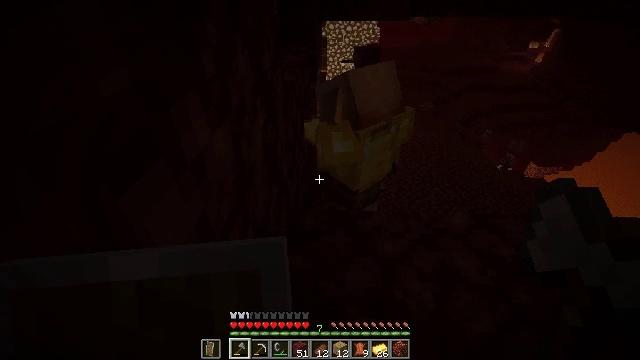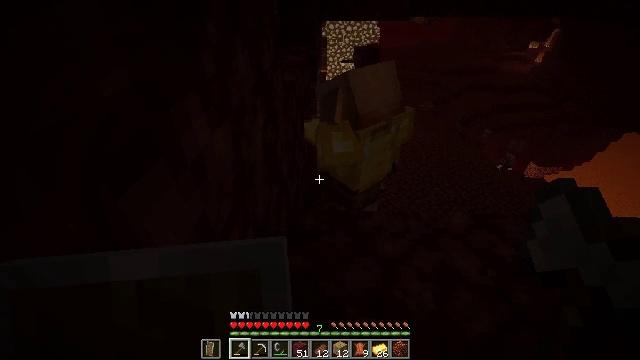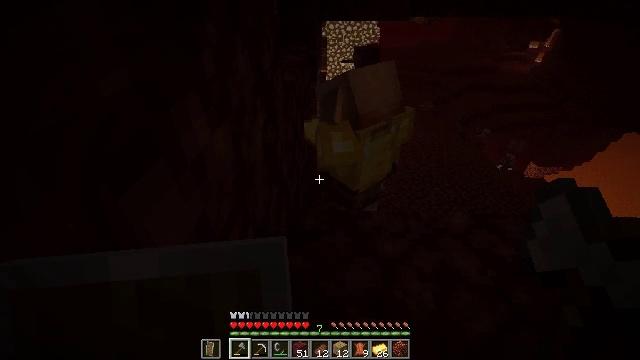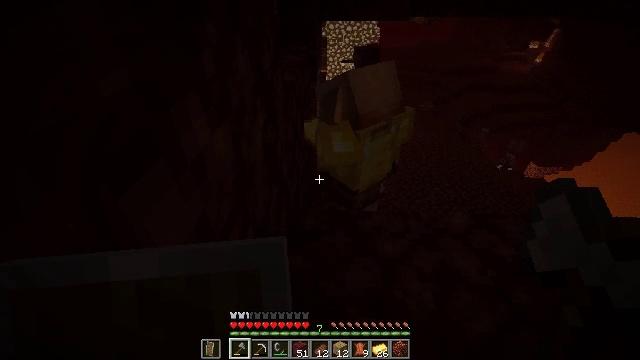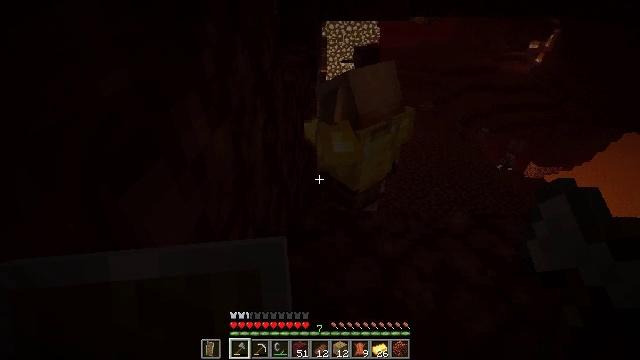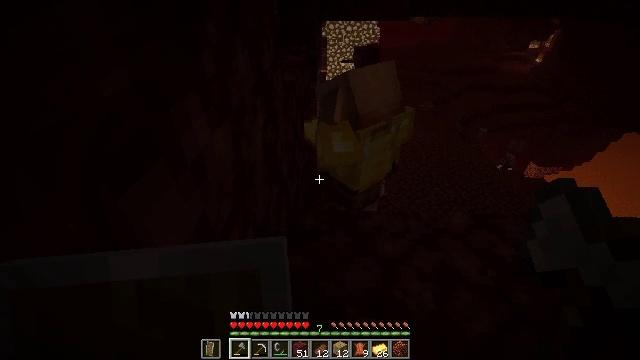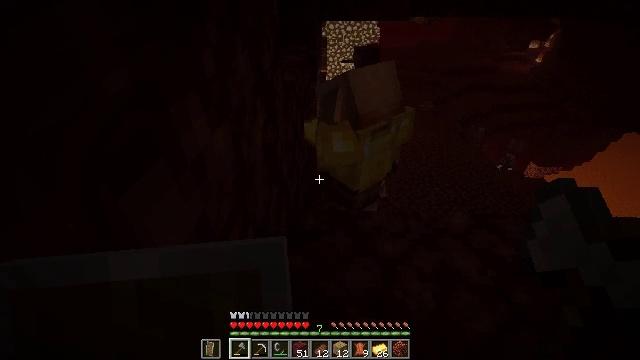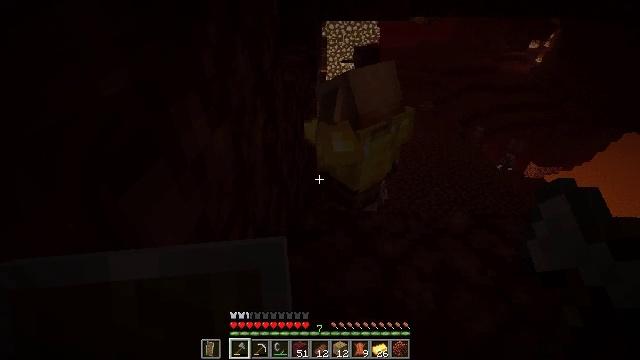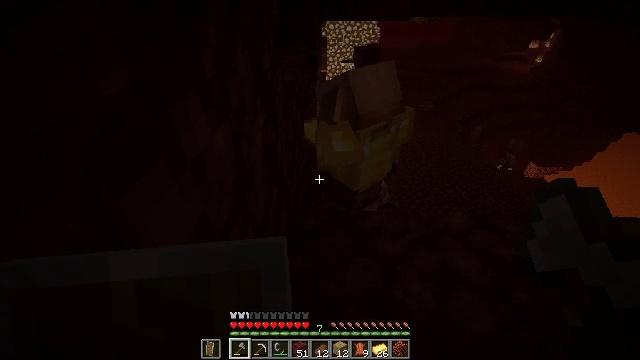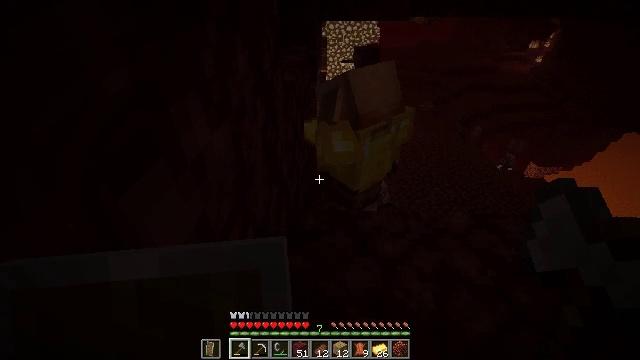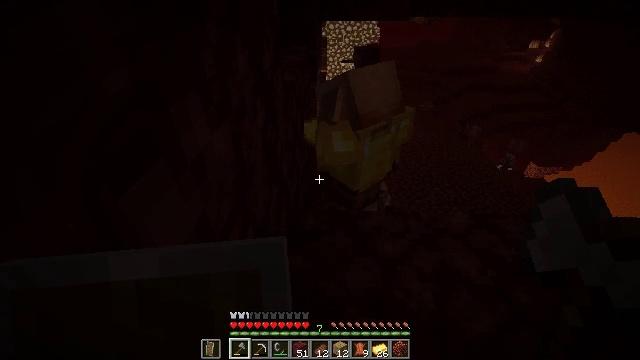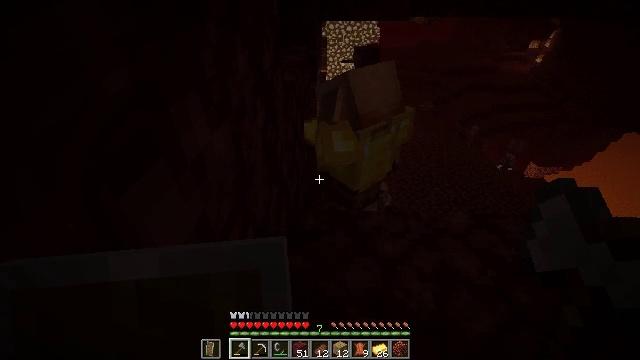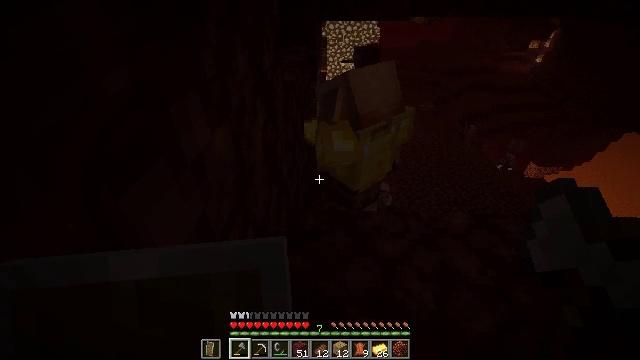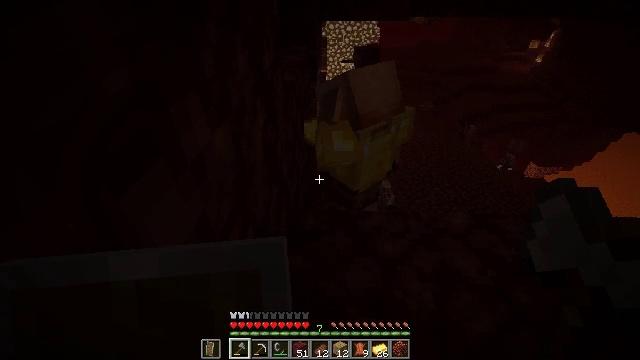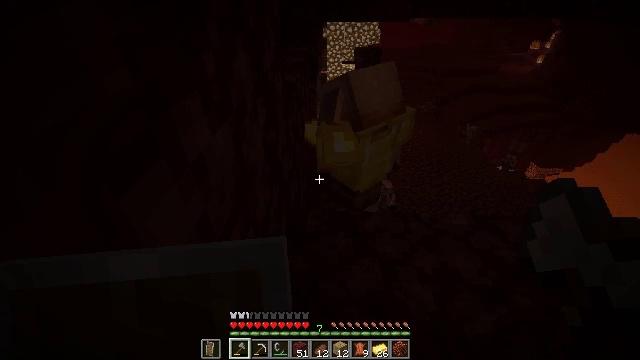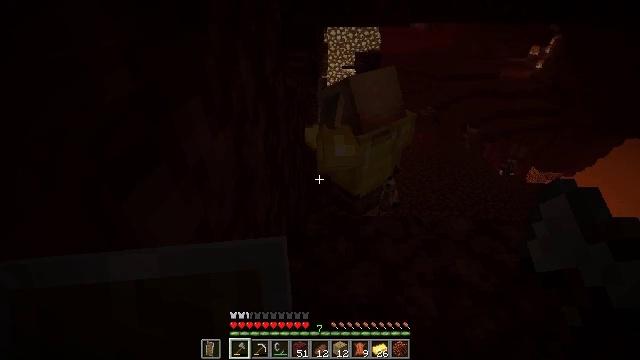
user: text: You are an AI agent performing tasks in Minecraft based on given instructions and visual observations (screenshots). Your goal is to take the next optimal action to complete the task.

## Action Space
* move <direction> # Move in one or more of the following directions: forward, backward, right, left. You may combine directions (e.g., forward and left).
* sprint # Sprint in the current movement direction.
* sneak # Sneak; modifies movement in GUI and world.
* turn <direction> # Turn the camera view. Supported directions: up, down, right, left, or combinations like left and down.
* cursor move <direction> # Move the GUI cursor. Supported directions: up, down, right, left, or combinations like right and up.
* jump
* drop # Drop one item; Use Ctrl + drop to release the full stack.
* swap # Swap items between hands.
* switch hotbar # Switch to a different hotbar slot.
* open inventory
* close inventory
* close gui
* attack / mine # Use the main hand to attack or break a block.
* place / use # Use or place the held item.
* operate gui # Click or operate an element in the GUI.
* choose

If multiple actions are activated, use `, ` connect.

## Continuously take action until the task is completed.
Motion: motion action
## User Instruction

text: Drop a gold ingot.
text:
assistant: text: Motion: no_op
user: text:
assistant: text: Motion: no_op
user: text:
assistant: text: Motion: no_op
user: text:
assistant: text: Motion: no_op
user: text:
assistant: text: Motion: no_op
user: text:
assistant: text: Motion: no_op
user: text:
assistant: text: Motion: no_op
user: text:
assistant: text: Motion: no_op
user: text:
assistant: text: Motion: no_op
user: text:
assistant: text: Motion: no_op
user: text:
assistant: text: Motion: no_op
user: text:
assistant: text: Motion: no_op
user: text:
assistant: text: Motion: no_op
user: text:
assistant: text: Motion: no_op
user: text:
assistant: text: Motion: no_op
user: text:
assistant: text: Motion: no_op
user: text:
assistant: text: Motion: no_op
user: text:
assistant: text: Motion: no_op
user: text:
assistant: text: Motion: no_op
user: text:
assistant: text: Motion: no_op
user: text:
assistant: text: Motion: no_op
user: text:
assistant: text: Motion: no_op
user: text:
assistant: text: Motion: no_op
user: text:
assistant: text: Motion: no_op
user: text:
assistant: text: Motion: no_op
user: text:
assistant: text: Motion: no_op
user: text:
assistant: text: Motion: no_op
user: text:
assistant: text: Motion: no_op
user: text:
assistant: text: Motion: no_op
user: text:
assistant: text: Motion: no_op